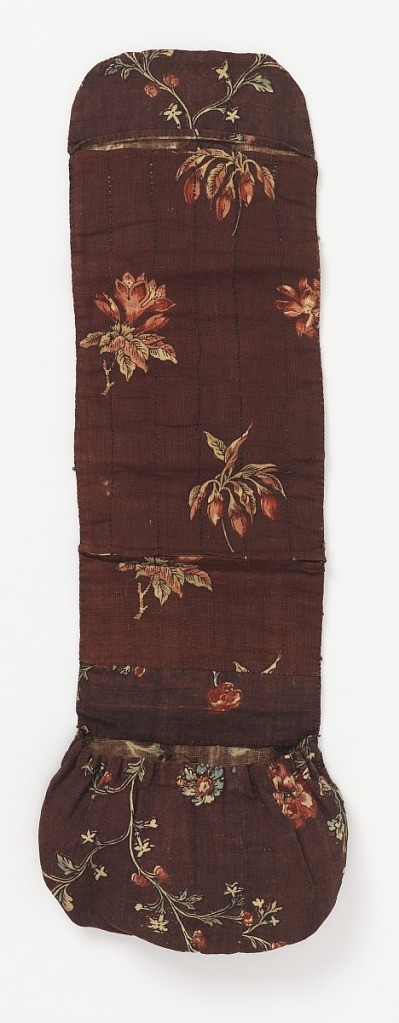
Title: Sewing case
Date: late 18th century
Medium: cotton Technique: sewn from block-printed plain weave
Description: Rectangular piece with a pocket at one end and a pouch at the other, made from many small pieces of at least four different 18th century block-printed floral cottons on brown grounds.